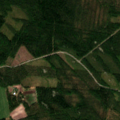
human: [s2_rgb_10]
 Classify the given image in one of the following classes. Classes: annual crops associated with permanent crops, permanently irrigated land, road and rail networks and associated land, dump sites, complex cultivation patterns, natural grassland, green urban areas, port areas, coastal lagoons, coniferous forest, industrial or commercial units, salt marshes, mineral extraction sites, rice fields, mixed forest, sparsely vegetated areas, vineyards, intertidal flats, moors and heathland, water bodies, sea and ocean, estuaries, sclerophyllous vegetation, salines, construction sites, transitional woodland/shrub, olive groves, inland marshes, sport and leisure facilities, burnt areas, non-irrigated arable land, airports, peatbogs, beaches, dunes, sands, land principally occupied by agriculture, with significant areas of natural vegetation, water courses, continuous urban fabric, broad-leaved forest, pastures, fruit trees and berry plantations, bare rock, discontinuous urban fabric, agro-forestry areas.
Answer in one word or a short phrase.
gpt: non-irrigated arable land, coniferous forest, transitional woodland/shrub